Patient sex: M
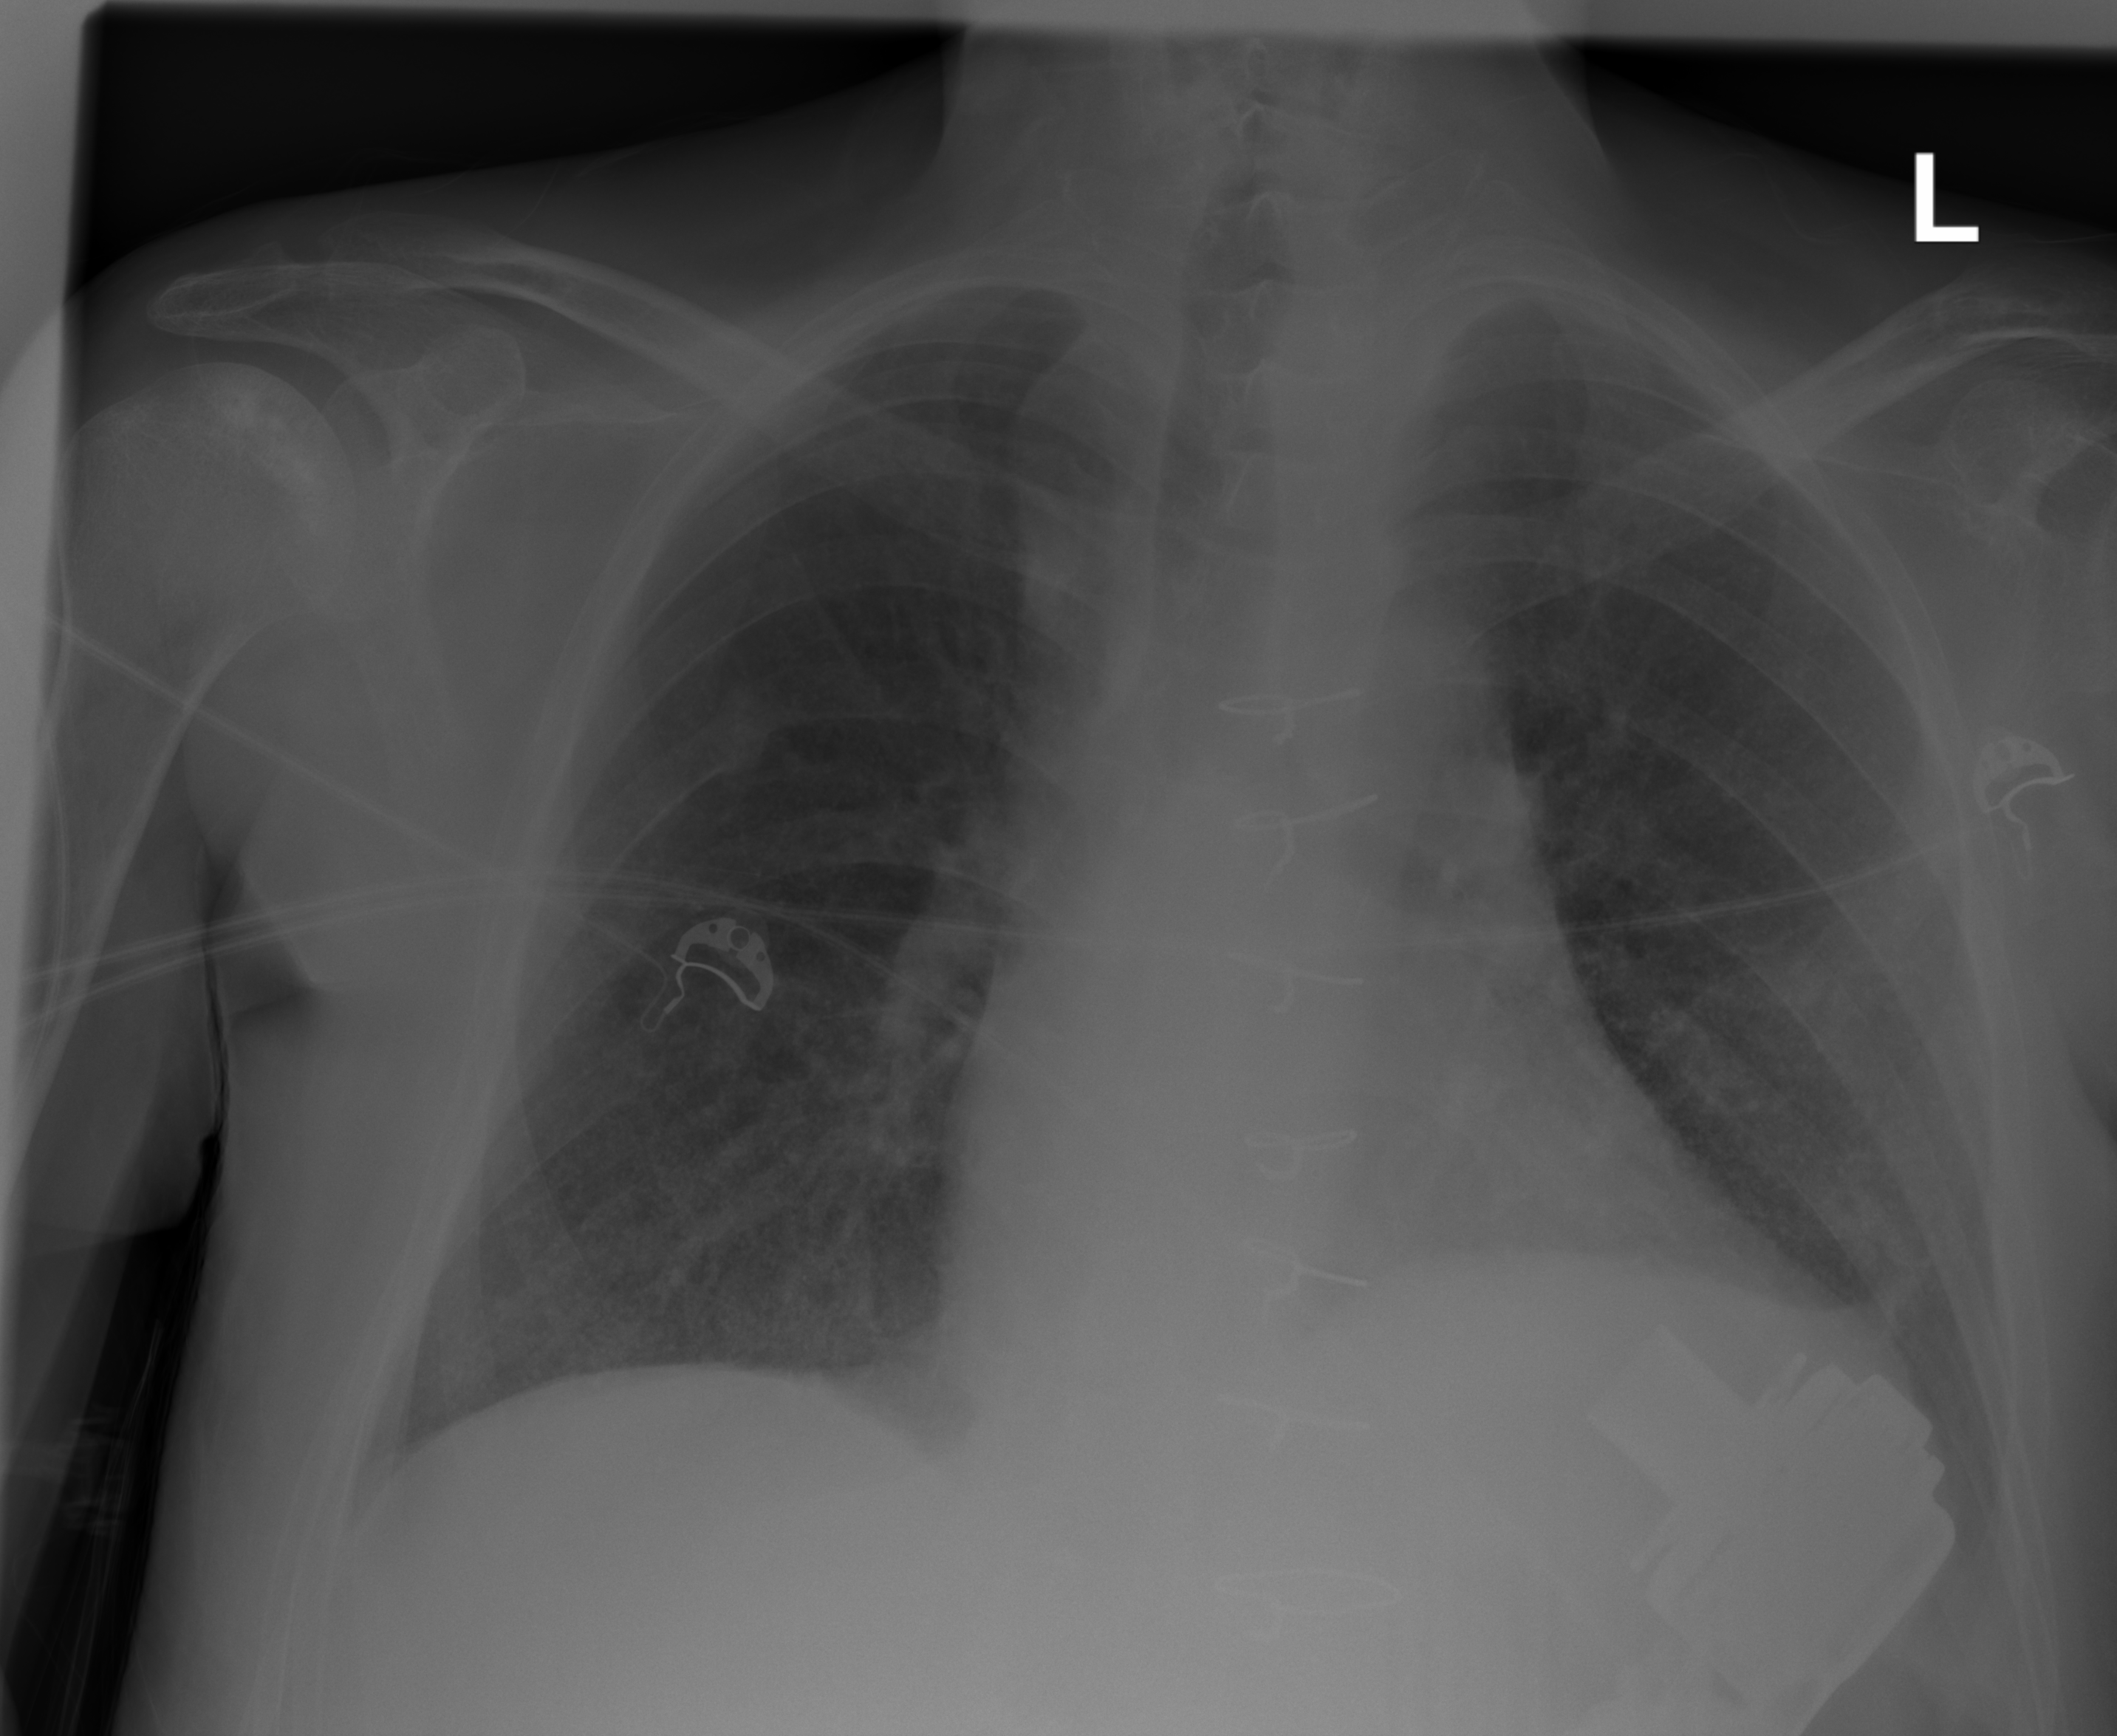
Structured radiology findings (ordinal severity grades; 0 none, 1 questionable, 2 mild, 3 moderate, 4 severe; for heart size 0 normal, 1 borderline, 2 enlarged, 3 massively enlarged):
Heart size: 2
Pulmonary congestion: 0
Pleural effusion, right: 1
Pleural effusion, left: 0
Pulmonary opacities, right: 0
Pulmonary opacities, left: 0
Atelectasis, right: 0
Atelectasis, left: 0